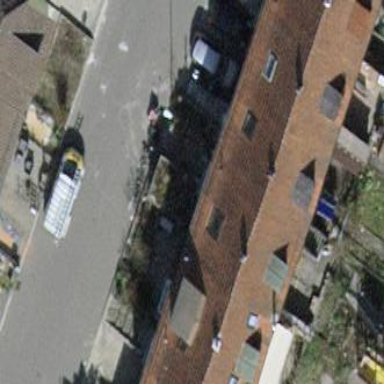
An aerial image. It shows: Building with tile roof.